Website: apple
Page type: account-selection
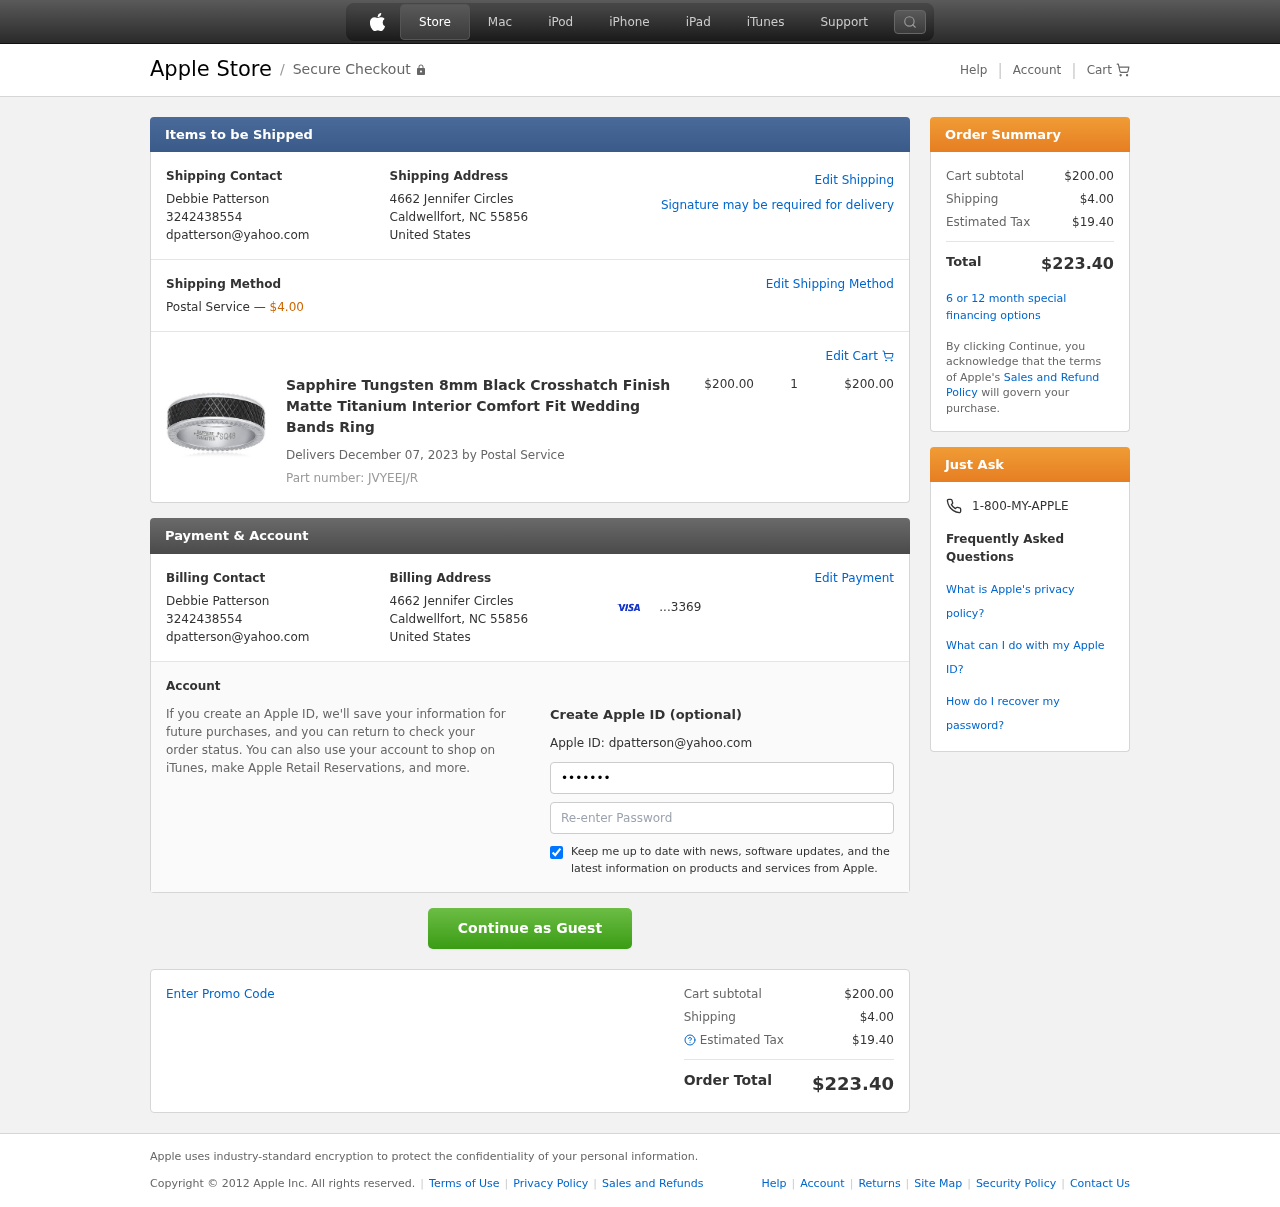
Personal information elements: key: PII_CARD_LAST4
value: ...3369
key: PII_CITY_STATE_ZIP
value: Caldwellfort, NC 55856
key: PII_COUNTRY
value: United States
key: PII_EMAIL
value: dpatterson@yahoo.com
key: PII_FULLNAME
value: Debbie Patterson
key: PII_PHONE
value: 3242438554
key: PII_STREET
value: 4662 Jennifer Circles
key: PII_FIRSTNAME
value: Debbie
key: PII_LASTNAME
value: Patterson
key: PII_FULLNAME2
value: Debbie Patterson
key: PII_FULLNAME3
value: Debbie Patterson
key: PII_FIRSTNAME2
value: Debbie
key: PII_FIRSTNAME3
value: Debbie
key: PII_LASTNAME2
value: Patterson
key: PII_LASTNAME3
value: Patterson
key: PII_FIRSTNAME_DERIVED
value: Debbie
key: PII_LASTNAME_DERIVED
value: Patterson
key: PII_FULLNAME_DERIVED
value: Debbie Patterson
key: PII_NAME_FULL_DERIVED
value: Debbie Patterson
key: PII_PHONE_LINE
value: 8554
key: PII_PHONE_SUFFIX
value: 8554
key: PII_PHONE2
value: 3242438554
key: PII_PHONE3
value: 3242438554
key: PII_PHONE_NUMERIC
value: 3242438554
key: PII_PHONE_LINE_NUMERIC
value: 8554
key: PII_PHONE_SUFFIX_NUMERIC
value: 8554
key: PII_PHONE2_NUMERIC
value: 3242438554
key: PII_PHONE3_NUMERIC
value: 3242438554
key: PII_PHONE_DIGITS
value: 3242438554
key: PII_PHONE_LAST4
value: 8554
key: PII_EMAIL2
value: dpatterson@yahoo.com
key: PII_EMAIL3
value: dpatterson@yahoo.com
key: PII_STREET2
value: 4662 Jennifer Circles
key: PII_CITY_STATE_ZIP2
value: Caldwellfort, NC 55856
Product elements: key: PRODUCT1_NAME
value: Sapphire Tungsten 8mm Black Crosshatch Finish Matte Titanium Interior Comfort Fit Wedding Bands Ring
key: PRODUCT1_PRICE
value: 200
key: PRODUCT1_QUANTITY
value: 1
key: PRODUCT_PART_NUMBER
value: Part number: JVYEEJ/R
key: PRODUCT_TOTAL
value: $200.00
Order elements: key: ORDER_SHIPPING_COST
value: $4.00
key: ORDER_DELIVERY_DATE
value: Delivers December 07, 2023 by Postal Service
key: ORDER_SUBTOTAL
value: $200.00
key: ORDER_TAX
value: $19.40
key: ORDER_TOTAL
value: $223.40